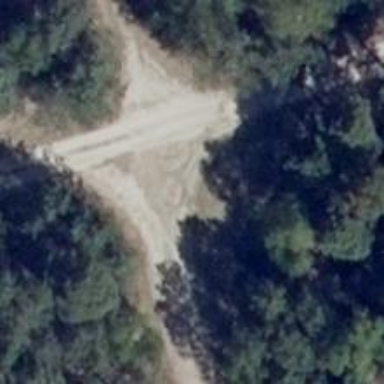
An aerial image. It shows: Dirt track road with grade3 tracktype.